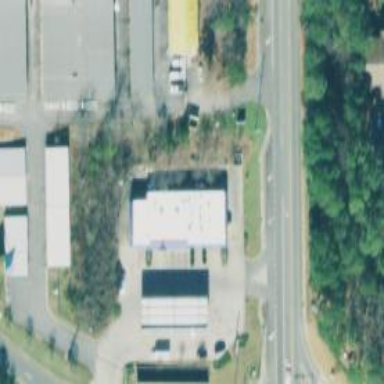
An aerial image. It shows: Convenience shop.